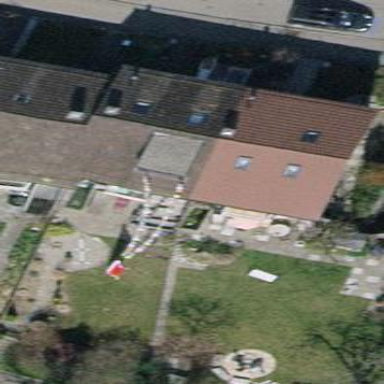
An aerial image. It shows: Gabled roof semidetached house with tile roof. The roof is oriented across the building.